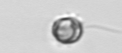
Label: Dinophyceae